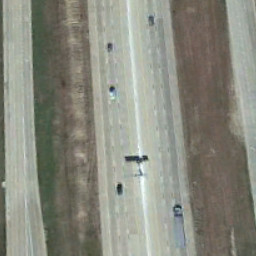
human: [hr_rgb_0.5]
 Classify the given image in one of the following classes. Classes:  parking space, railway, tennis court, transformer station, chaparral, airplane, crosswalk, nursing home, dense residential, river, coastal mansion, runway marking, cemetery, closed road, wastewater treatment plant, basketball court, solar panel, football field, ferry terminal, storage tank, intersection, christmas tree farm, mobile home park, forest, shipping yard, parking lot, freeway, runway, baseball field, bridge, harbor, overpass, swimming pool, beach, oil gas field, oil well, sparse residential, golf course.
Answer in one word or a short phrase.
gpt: freeway